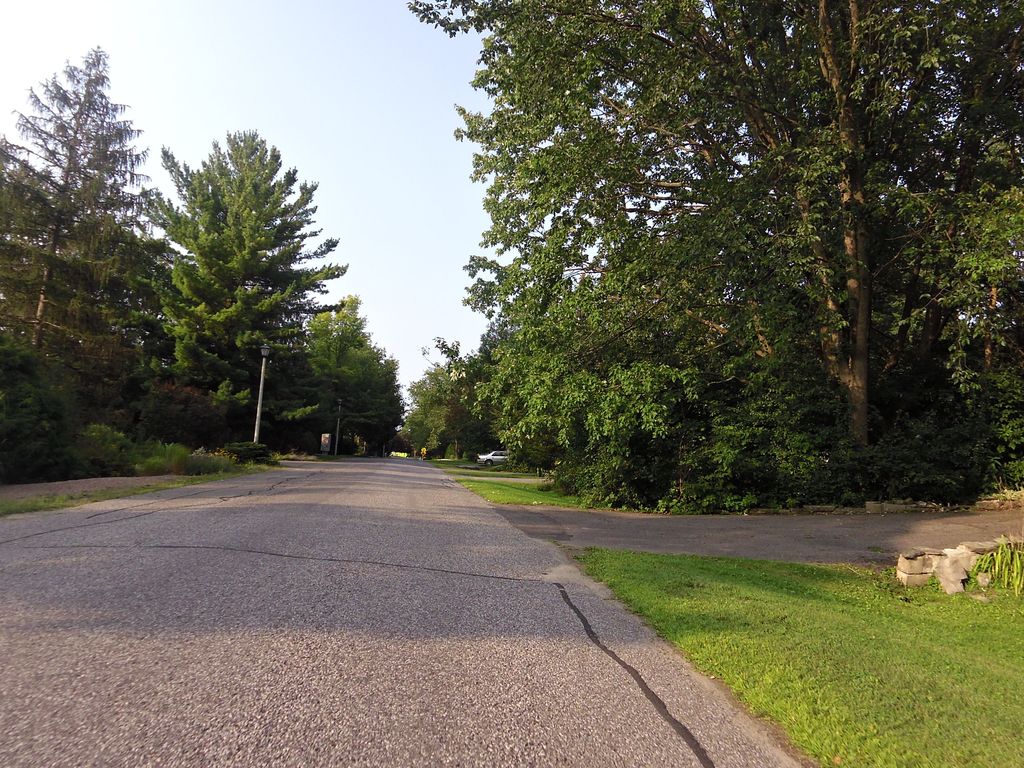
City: ottawa-gatineau